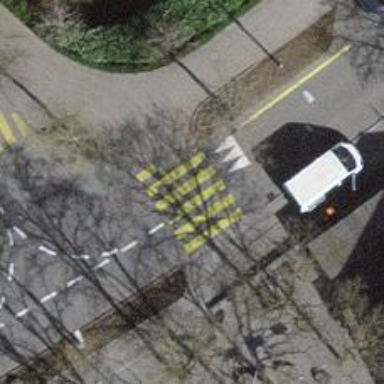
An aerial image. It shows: Uncontrolled zebra crossing with zebra markings.